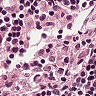
Metastatic tissue present: no